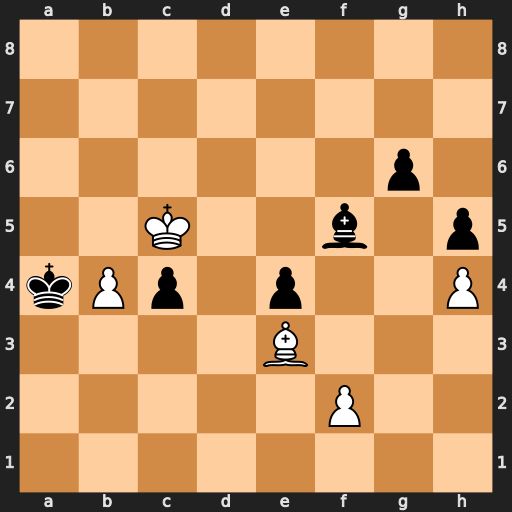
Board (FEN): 8/8/6p1/2K2b1p/kPp1p2P/4B3/5P2/8
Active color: w
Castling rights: -
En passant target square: -
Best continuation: b5 Bc8 Kc6